Question: I am using eclipse Kepler 4.3.2, when creating a web fragment project, I want to add server runtime environment,but found only support Apache-tomcat v3.2 to v7.0, I only have apache-tomcat-7.0.53 or apache-tomcat-8.0.5 in my local PC.When clicking 'Downloading additional server adapters',no new version of tomcat listed. Please see below screenshot.

Please help,thanks.
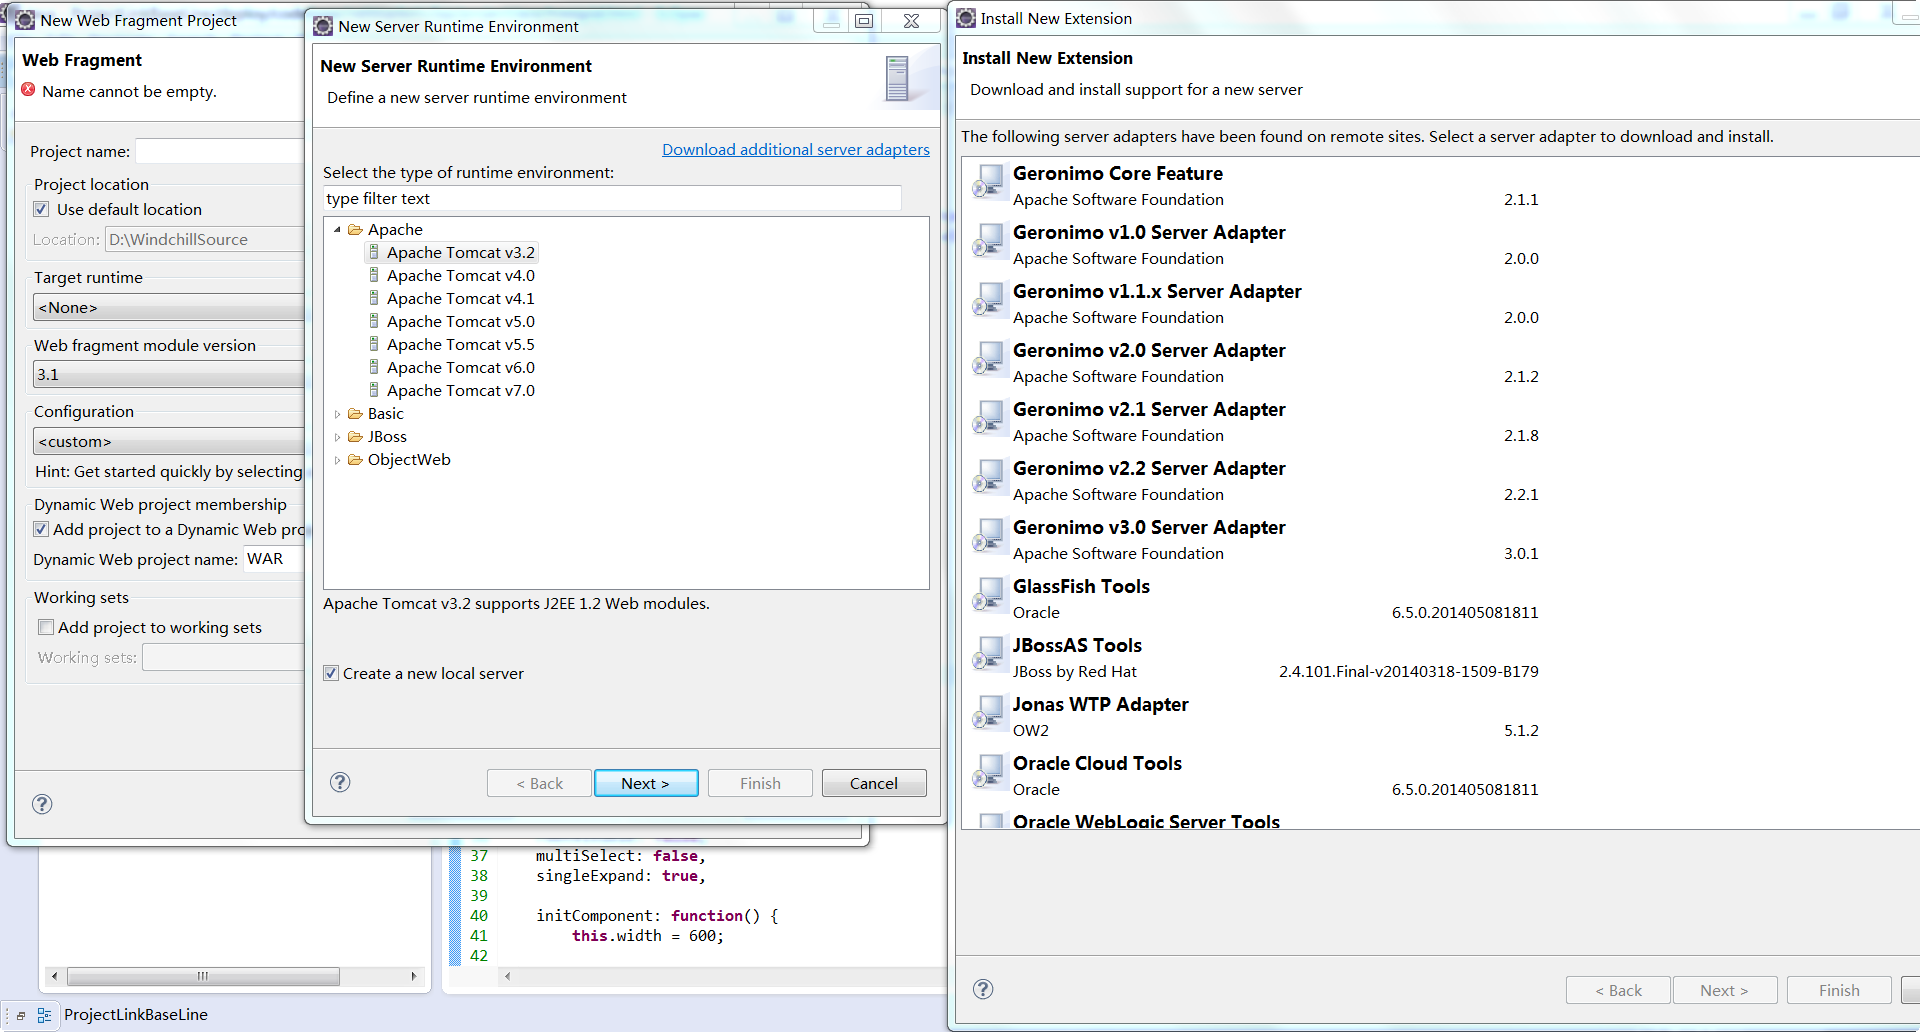
Answer: Once you create server,In server view you can able to see the Tomcat server
select the Tomcat server either press f3 or right click and open select
once you did a panel is opened there you find click on that.
another panel is opened there you go for tab and set your runttime vale under VM arguments with